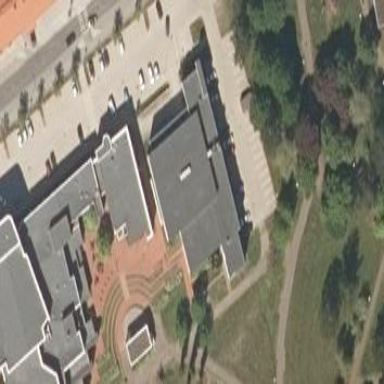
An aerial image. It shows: Library building with flat roof.